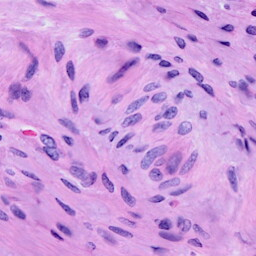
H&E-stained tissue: Cervix